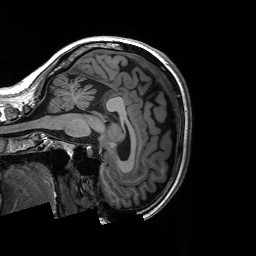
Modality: T1w
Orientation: sagittal
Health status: ill
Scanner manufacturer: siemens
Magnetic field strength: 3 T
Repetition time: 2.3 s
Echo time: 0.00226 s